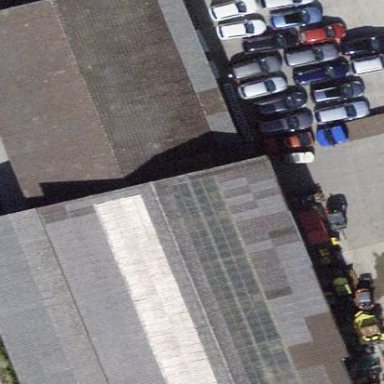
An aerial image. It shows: Industrial building.